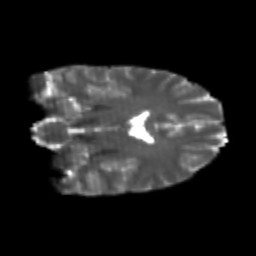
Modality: T2w
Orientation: coronal
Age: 21
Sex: female
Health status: healthy
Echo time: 0.074 s